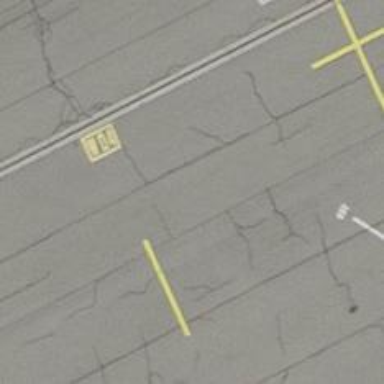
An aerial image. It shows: Airport parking position.